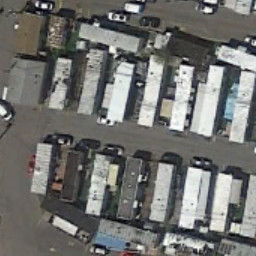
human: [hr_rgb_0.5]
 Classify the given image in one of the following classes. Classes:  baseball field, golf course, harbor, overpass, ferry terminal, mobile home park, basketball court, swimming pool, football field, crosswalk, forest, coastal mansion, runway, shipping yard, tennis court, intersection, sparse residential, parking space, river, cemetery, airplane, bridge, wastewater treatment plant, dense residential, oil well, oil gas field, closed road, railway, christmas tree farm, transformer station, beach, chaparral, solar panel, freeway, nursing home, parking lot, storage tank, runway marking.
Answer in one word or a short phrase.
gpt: mobile home park